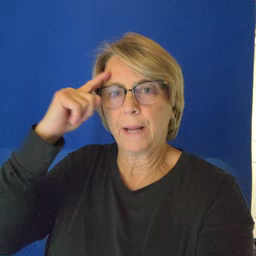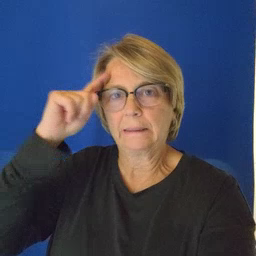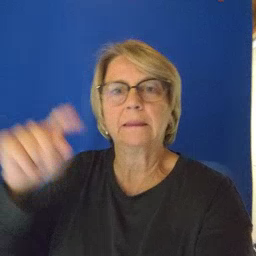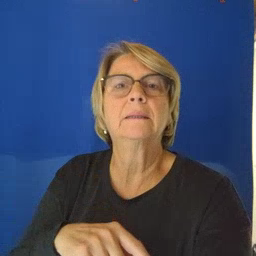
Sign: penny